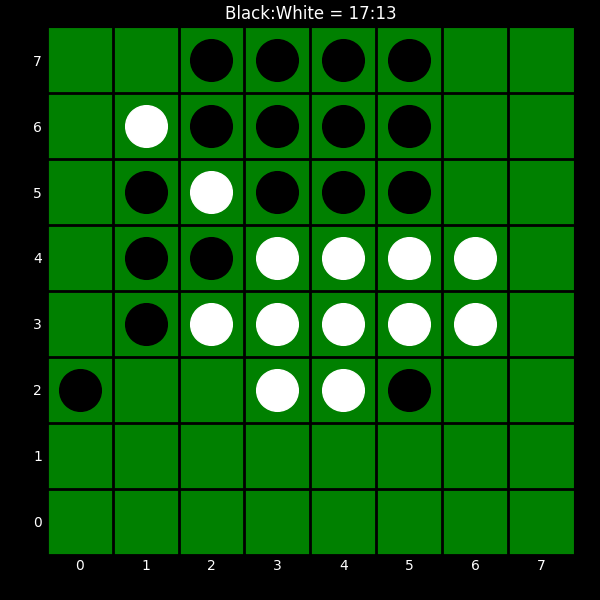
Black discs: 17
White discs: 13